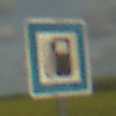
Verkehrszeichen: Tankstelle
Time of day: Midday
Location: Outdoor (RoadRail)
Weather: PartlyCloudy
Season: NotSpecified
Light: Natural